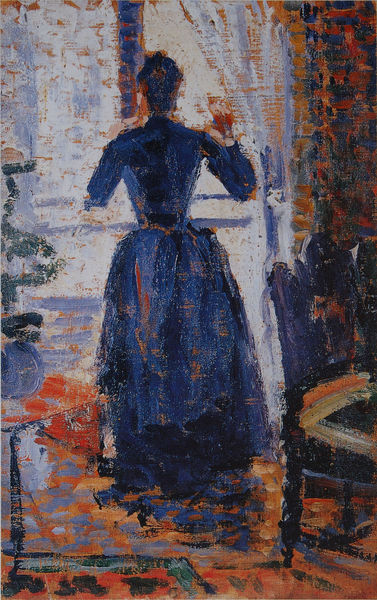
Titel: Première Pensée pour "Un dimanche"
Künstler: Paul Signac
Institution: (Privatsammlung)
Schlagwörter: blau, dunkel, gemälde, hand, schatten, weiß, gelb, grün, impressionismus, mädchen, ocker, stadt, blume, blumen, braun, fenster, frankreich, frau, grau, haar, hell, holz, jahrhundertwende, kleid, lampe, licht, orange, raum, rücken, schwarz, stuhl, tisch, zimmer, ölbild, ausblick, blick, dame, gürtel, haus, rot, beige, expressionismus, malerei, rock, teppich, wand, arm, arme, rahmen, sehen, stehen, bild, blicken, portrait, rückenlehne, schauen, tischbein, tischdecke, vorhang, öl, pastos, boden, haare, interieur, sessel, stehend, stoff, pflanze, genre, vase, hellblau, aussicht, balkon, taille, rückenansicht, wohnzimmer, lehne, sitz, genrebild, genremalerei, mieder, parkett, pointilismus, farben, bank, kissen, dekoration, gardine, gardinen, salon, tapete, vorhänge, weiblich, impressionistisch, monet, vert, stuhllehne, manet, melancholie, tischchen, stube, warten, ölfarben, punkte, fensterladen, fensterrahmen, abschied, rückenfigur, tischbeine, scheibe, bürgertum, glasscheibe, maison, sehnsucht, stuhlbein, stuhlbeine, chaise, rouge, korsett, signac, zentrum, femme, fensterblick, fenetre, heizung, peinture, robe, stuhlkissen, bleu, erwartung, winken, pointillismus, rideau, esquisse, hinausschauen, huile, am fenster, cassatt, femme en bleu, fensterkleid, hinaussehen, kandinsky, kandinskyt, matisse, sdhj, winkende, impressioniste, balcon, impressionnisme, table, stuhk, verte, tornüre, winkend, regarde